Interaction volume radius: 10 \u00c5
Interaction volume height: 15 \u00c5
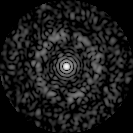
Disorder parameter: 0.8301